Interaction volume radius: 10 \u00c5
Interaction volume height: 40 \u00c5
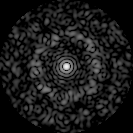
Disorder parameter: 0.8265